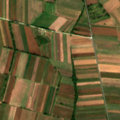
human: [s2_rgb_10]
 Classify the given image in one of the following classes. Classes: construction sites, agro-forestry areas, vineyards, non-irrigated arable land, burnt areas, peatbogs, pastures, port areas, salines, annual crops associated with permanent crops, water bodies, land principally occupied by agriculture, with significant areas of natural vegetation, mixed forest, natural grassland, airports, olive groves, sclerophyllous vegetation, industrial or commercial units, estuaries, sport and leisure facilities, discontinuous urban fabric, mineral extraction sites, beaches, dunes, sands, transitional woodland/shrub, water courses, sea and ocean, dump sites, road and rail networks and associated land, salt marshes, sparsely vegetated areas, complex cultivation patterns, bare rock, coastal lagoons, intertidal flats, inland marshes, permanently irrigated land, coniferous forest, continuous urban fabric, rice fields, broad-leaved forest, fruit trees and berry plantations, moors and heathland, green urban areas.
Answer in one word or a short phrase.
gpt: non-irrigated arable land, land principally occupied by agriculture, with significant areas of natural vegetation